Question: How can I disable the default splash/ripple/ink effect on a Widget? Sometimes the effect is unwanted, such as in the following TextField case:

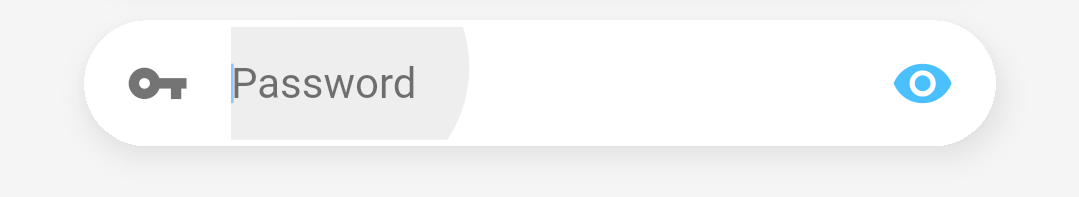
Answer: Per @hunter's suggestion above, I found that by setting both 'highlightColor' and 'splashColor' in my theme to 'Colors.transparent' removed the ripple.
I do hold some concerns that setting 'highlightColor' might have some knock-on effects, but I haven't noticed any yet.
While my original answer has loads of up-votes, the more I learn, the more I've realised that it really isn't the right way to do it. As several people have pointed out below, a better solution is to use the 'splashFactory'. For example, the code below shows it being set directly via the style, or you can set it in your theme too:
'''
ElevatedButton(
onPressed: onPressed,
style: ElevatedButton.styleFrom(
splashFactory: NoSplash.splashFactory,
),
child: child,
);
'''